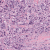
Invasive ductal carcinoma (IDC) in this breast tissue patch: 1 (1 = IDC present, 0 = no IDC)